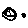
Label: smiley face